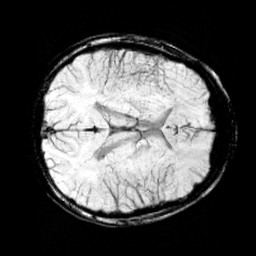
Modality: minIP
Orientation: axial
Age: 11
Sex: male
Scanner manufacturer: siemens
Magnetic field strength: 3 T
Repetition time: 0.027 s
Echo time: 0.02 s